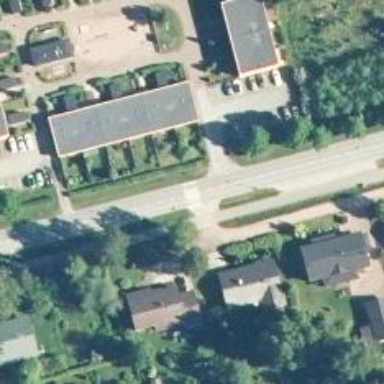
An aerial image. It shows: Uncontrolled crossing on the road.